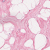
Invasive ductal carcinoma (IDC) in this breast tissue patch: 0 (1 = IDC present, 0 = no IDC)